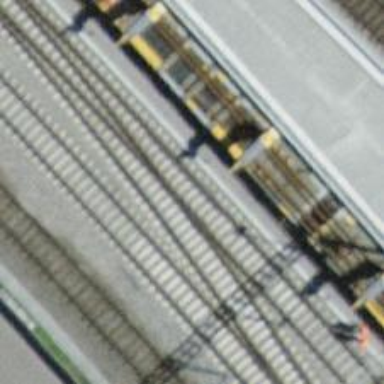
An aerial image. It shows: Siding railway line with electrified contact line for the trains.